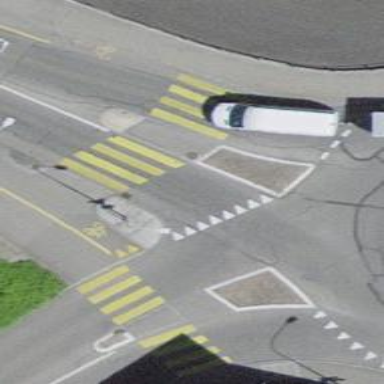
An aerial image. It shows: Uncontrolled zebra crossing with island. The crossing is marked with zebra stripes.